Interaction volume radius: 5 \u00c5
Interaction volume height: 30 \u00c5
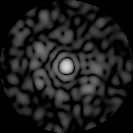
Disorder parameter: 0.8016